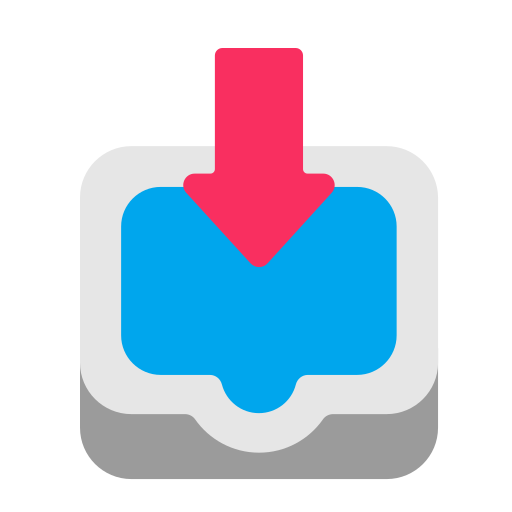
inbox tray flat